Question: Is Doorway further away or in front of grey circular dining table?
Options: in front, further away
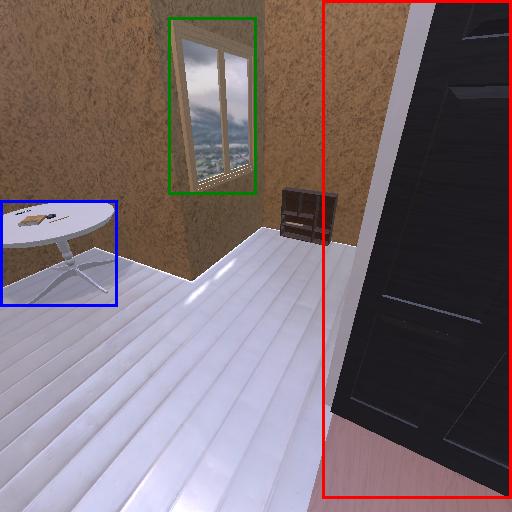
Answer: in front